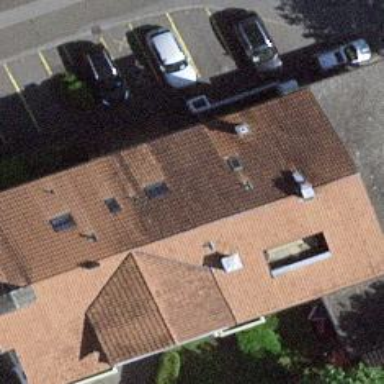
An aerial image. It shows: Restaurant.